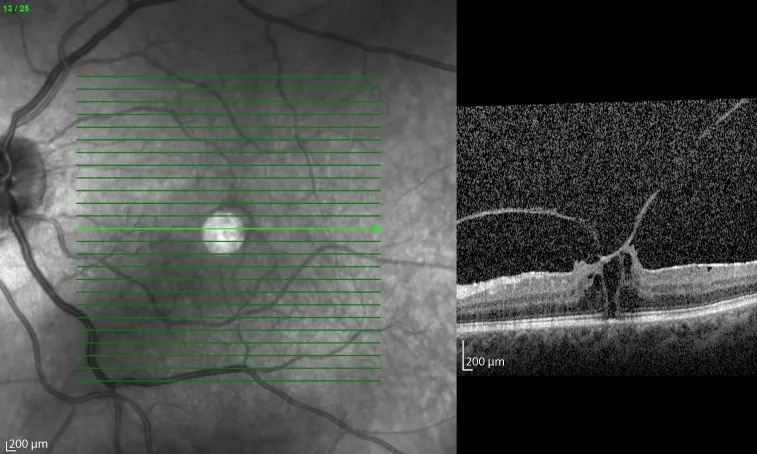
A; Baseline spectral domain optical coherence tomography (OCT) of patient 2 with vitreomacular traction. OCT showed that the maximal diameter of the adhesion in horizontal scans was 803 mum. The retinal anatomy was disrupted under the adhesion zone.
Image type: ophthalmic_imaging (oct)